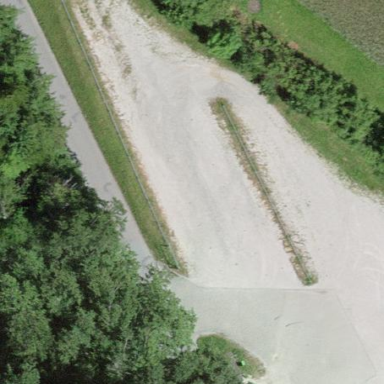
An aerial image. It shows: Parking area with fine gravel surface.